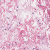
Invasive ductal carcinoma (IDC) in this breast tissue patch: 0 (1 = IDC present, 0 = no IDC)